Question: I'm trying to display a high-width image in Java Swing (say 2000x100, like a heart rate strip). I need to show only a window of 500 width while it is slightly moving towards left. My current code (a bit complicated, it also has unnecessary animations) does it, but the feature I need to add is: The end of image should be concatenated with the beginning of the image. So it always repeats showing over and over.
In short, I need to join the two ends of image! How can I do that?

'''
import java.awt.AlphaComposite;
import java.awt.Color;
import java.awt.Dimension;
import java.awt.EventQueue;
import java.awt.Graphics;
import java.awt.Graphics2D;
import java.awt.LinearGradientPaint;
import java.awt.Rectangle;
import java.awt.event.ActionEvent;
import java.awt.event.ActionListener;
import java.awt.geom.Point2D;
import java.awt.image.BufferedImage;
import java.io.File;
import java.io.IOException;
import javax.imageio.ImageIO;
import javax.swing.JFrame;
import javax.swing.JPanel;
import javax.swing.Timer;
import javax.swing.UIManager;
import javax.swing.UnsupportedLookAndFeelException;
public class SlidingAnimation {
public static void main(String[] args) {
new SlidingAnimation();
}
public SlidingAnimation() {
EventQueue.invokeLater(new Runnable() {
@Override
public void run() {
try {
UIManager.setLookAndFeel(UIManager.getSystemLookAndFeelClassName());
} catch (ClassNotFoundException | InstantiationException | IllegalAccessException | UnsupportedLookAndFeelException ex) {
ex.printStackTrace();
}
JFrame frame = new JFrame("Testing");
frame.setDefaultCloseOperation(JFrame.EXIT_ON_CLOSE);
JPanel j = new JPanel();
j.add(new AnimatedBar(true));
frame.add(j);
frame.pack();
frame.setLocationRelativeTo(null);
frame.setVisible(true);
}
});
}
}
class AnimatedBar extends JPanel {
private BufferedImage img;
private Timer timer;
private long startTime = -1;
private int playTime = 4000;
private int window = 500;
private int moveX=0;
public static boolean keepRunning=true;
private float progress;
public AnimatedBar(boolean x) {
try {
if(x)
img = ImageIO.read(new File("strip2.jpg"));
else
img=null;
} catch (IOException ex) {
ex.printStackTrace();
}
if(x){
timer = new Timer(40, new ActionListener() {
@Override
public void actionPerformed(ActionEvent e) {
if (startTime == -1) {
startTime = System.currentTimeMillis();
} else {
long currentTime = System.currentTimeMillis();
long diff = currentTime - startTime;
if (diff >= playTime) {
diff = 0;
startTime = -1;
}
progress = diff / (float) playTime;
}
repaint();
}
});
timer.start();
}
}
@Override
public Dimension getPreferredSize() {
return img == null ? new Dimension(50, 50) : new Dimension(img.getWidth()/3, img.getHeight());
}
protected BufferedImage generateImage() {
BufferedImage buffer = new BufferedImage(img.getWidth(), img.getHeight(), BufferedImage.TYPE_INT_ARGB);
Graphics2D g2d = buffer.createGraphics();
g2d.setBackground(new Color(0, 0, 0, 0));
g2d.clearRect(0, 0, buffer.getWidth(), buffer.getHeight());
// g2d.drawImage(img, 500, 0, this);
g2d.drawImage(img,0,0,500,100,(moveX++),0,window+moveX,100,this);
float startAt = progress- 0.05f;
float endAt = progress + 0.05f;
if (endAt <= 0.1f) {
startAt = 0;
endAt = Math.max(0.1f, progress);
} else if (endAt >= 1f) {
endAt = 1f;
startAt = progress;
}
LinearGradientPaint lgp = new LinearGradientPaint(
new Point2D.Float(0, 0),
new Point2D.Float(img.getWidth(), 0),
new float[]{startAt, endAt},
new Color[]{new Color(0, 0, 0, 0), Color.RED});
g2d.setPaint(lgp);
g2d.setComposite(AlphaComposite.DstOut.derive(1f));
g2d.fill(new Rectangle(0, 0, img.getWidth(), img.getHeight()));
g2d.dispose();
return buffer;
}
public void setImg(BufferedImage img) {
this.img = img;
}
@Override
protected void paintComponent(Graphics g) {
if(keepRunning==false){
img=null;
}
else{
try {
img = ImageIO.read(new File("strip2.jpg"));
} catch (IOException e) {
}
}
super.paintComponent(g);
if (img != null) {
Graphics2D g2d = (Graphics2D) g.create();
int y = (getHeight() - img.getHeight()) / 2;
int x = (getWidth() - img.getWidth()/3) / 2;
g2d.drawImage(generateImage(), x, y, this);
g2d.dispose();
}
}
}
'''
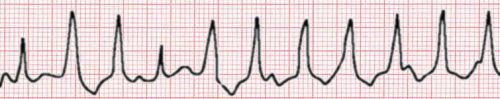
Answer: > The end of image should be concatenated with the beginning of the image. So it always repeats showing
Check out the <URL>. You can add a 'JLabel' with an 'ImageIcon' to the 'MarqueePanel'.
The 'MarqueePanel' provides various method to customize the scrolling.
Edit:
The basic code would be:
'''
MarqueePanel panel = new MarqueePanel();
panel.setWrap(true);
panel.setWrapAmount(0);
panel.setPreferredWidth(250);
JLabel label = new JLabel( new ImageIcon( "heartbeat.jpg" ) );
panel.add( label );
frame.add( panel );
'''
If you want the image to fully appear at the left when it is displayed you can change the 'startScrolling()' method and use 'scrollOffset = 0;'.